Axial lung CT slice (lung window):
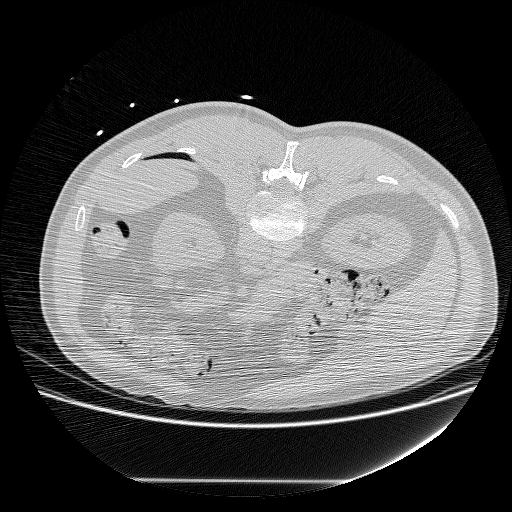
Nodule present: no